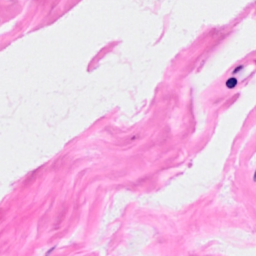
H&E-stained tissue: Breast